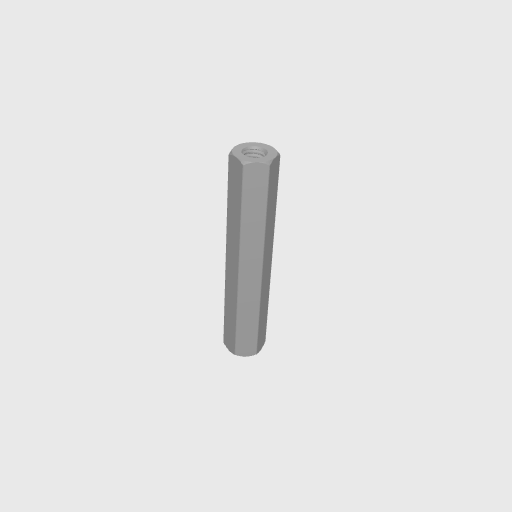
Part: Standoff8RID40